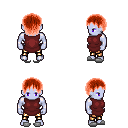
a pixel art fantasy rpg character, male body template, dark elf, purple skin, maroon tunic, gold greaves, red plain hairstyle, white slippers, four views (front, back, left, right), 2x2 character sprite sheet, small pixel art, hard edges, no anti-aliasing